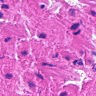
Metastatic tissue present: no